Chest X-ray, PA view. Patient: 56 years old, sex M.
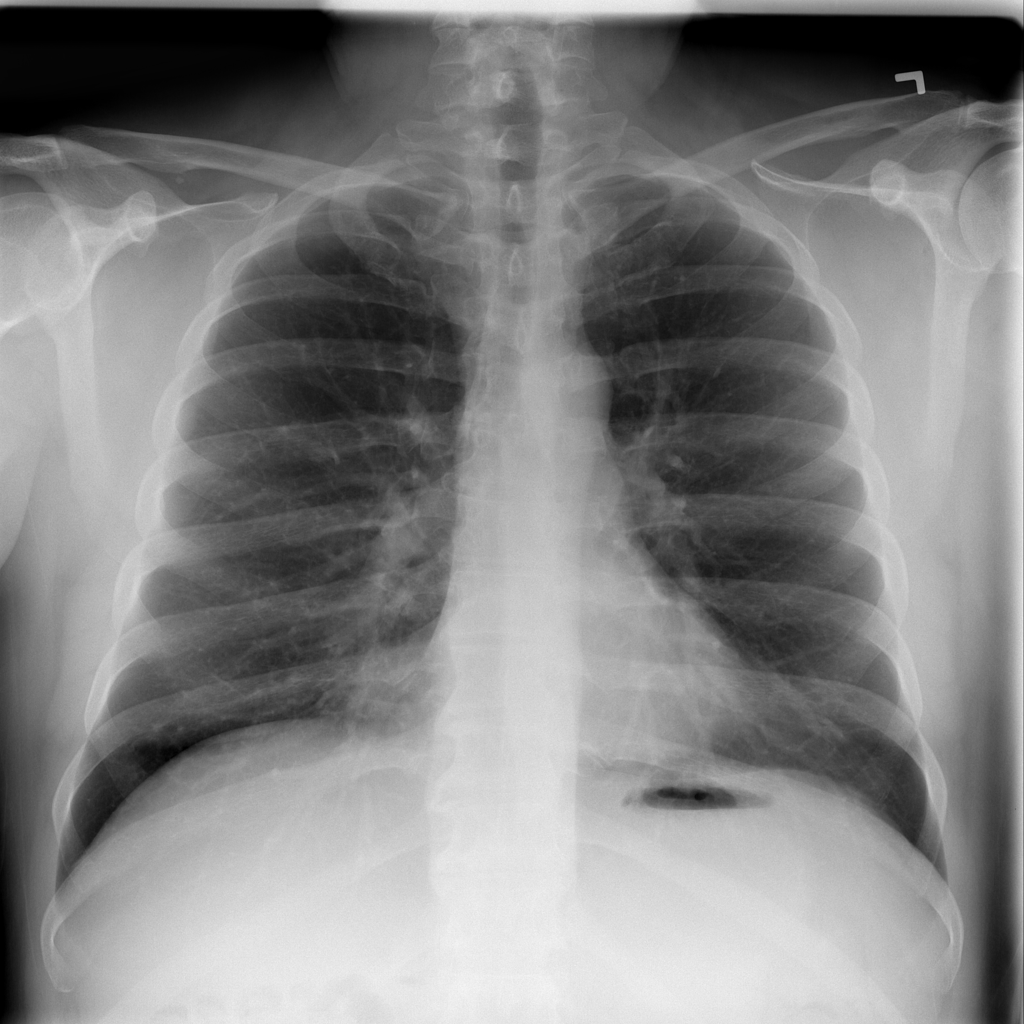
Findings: No Finding